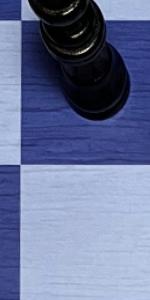
Label: Empty